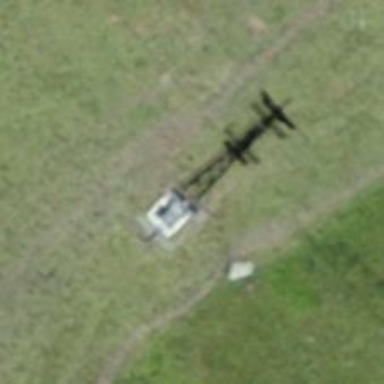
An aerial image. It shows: Pylon for aerialway.